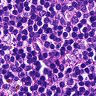
Metastatic tissue present: no